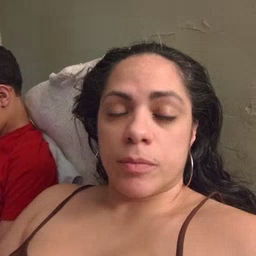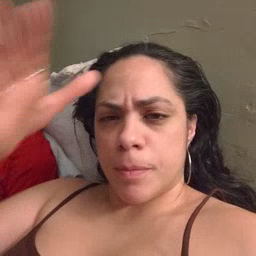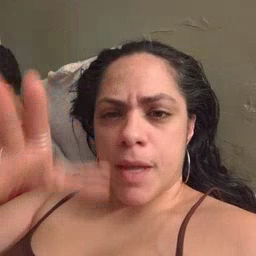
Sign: man